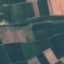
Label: AnnualCrop